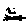
Label: cat